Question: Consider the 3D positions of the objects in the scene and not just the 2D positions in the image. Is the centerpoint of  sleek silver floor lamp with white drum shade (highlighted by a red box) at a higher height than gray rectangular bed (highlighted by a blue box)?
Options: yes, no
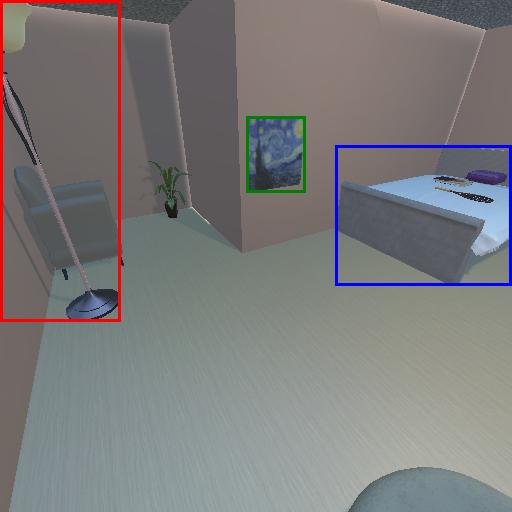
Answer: yes